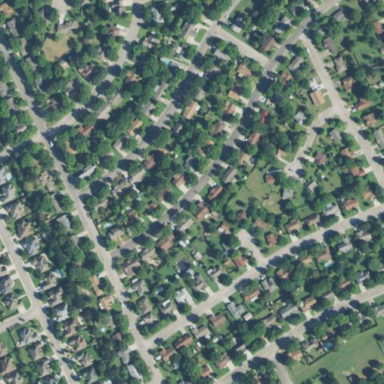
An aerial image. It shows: Residential area in subdivision.